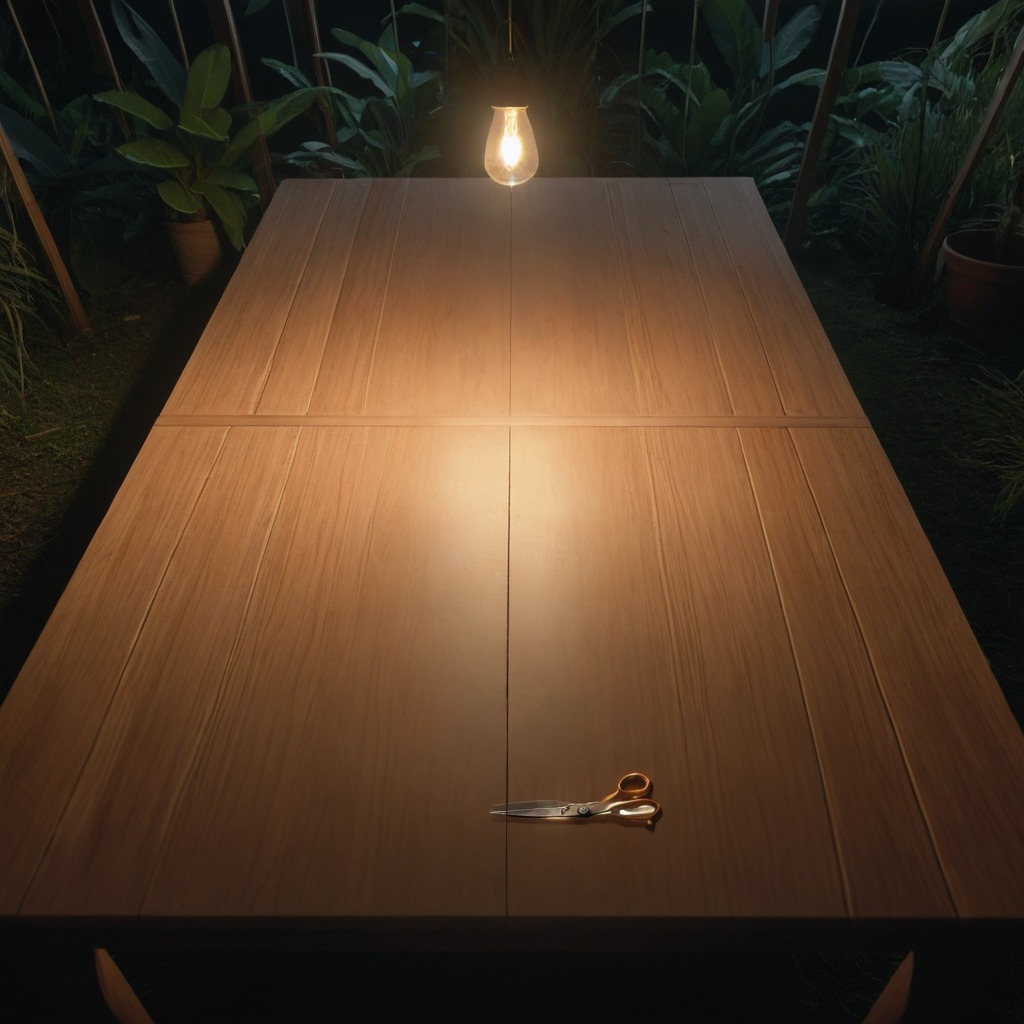
A scissor lies on the wooden table in the workshop tent at night.